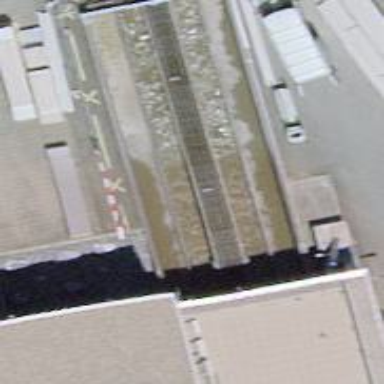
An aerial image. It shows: Body of wastewater.